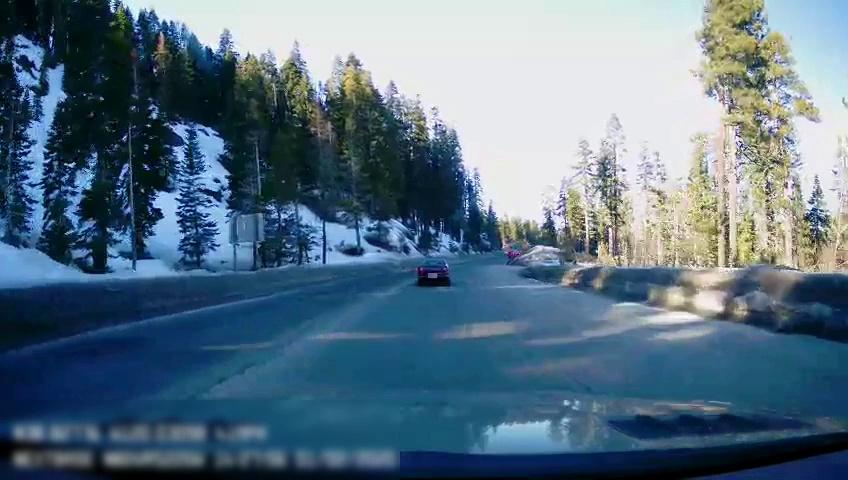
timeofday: Day
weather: Sunny
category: Drivable Space
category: Vehicles | Car
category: Lanes | Opposite Lane
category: Lanes | Opposite Lane
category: Lanes | Current Lane